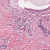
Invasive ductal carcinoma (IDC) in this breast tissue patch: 1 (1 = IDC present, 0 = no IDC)